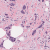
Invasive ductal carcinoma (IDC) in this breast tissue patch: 1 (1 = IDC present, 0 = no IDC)